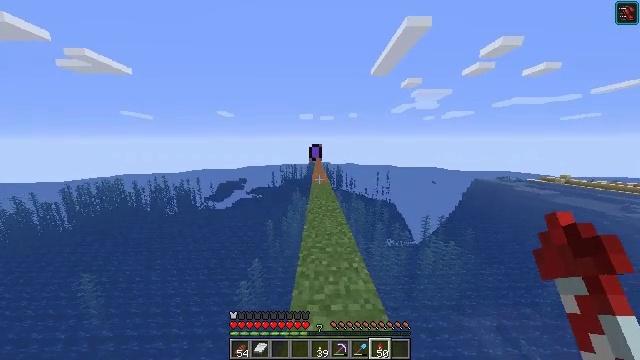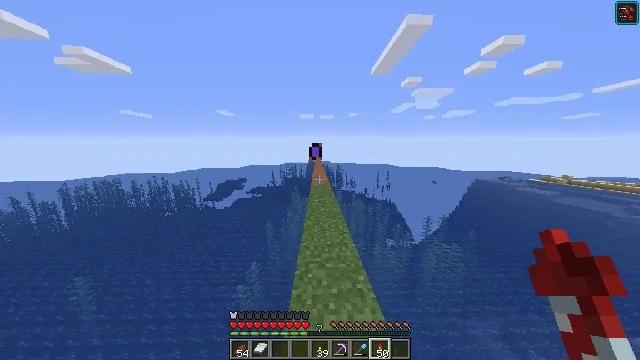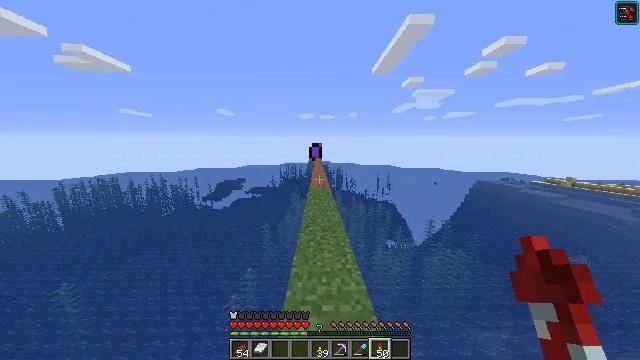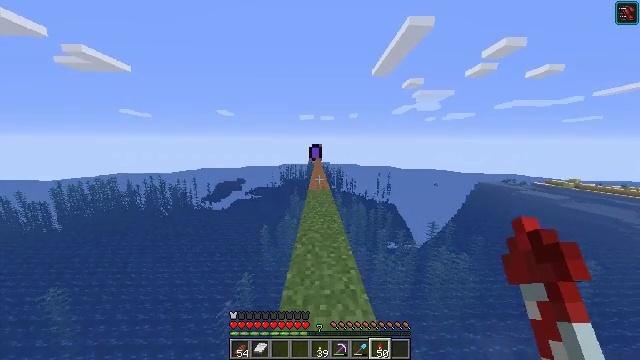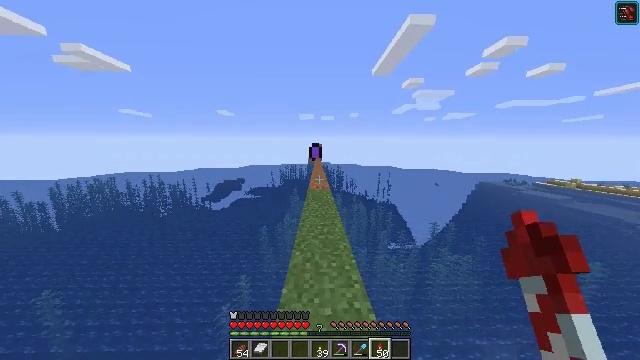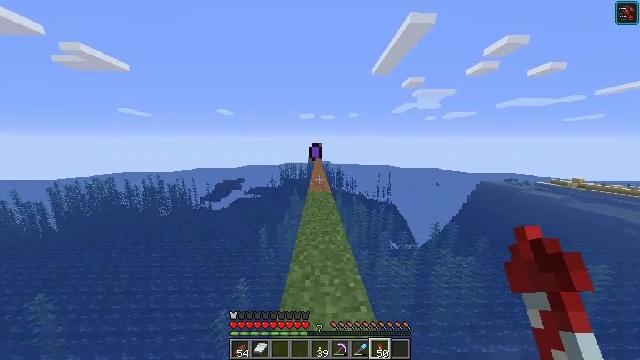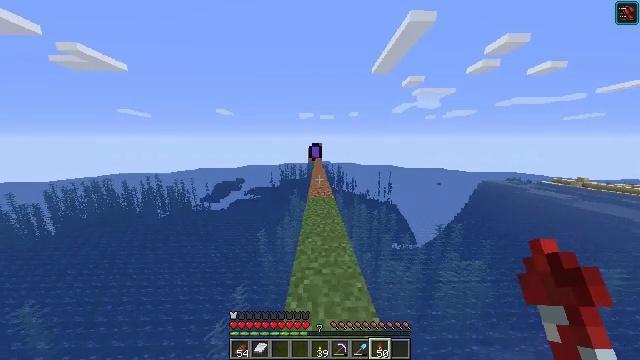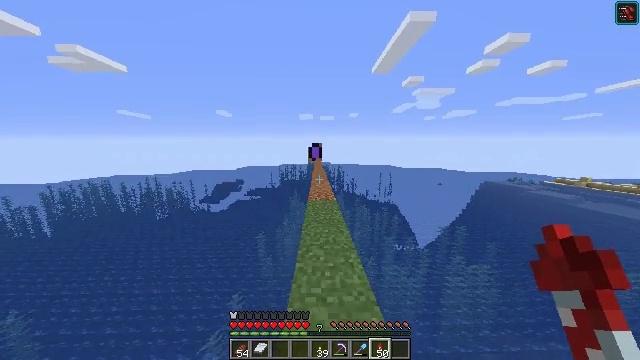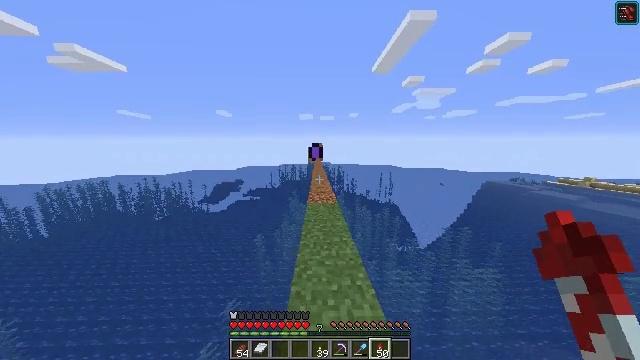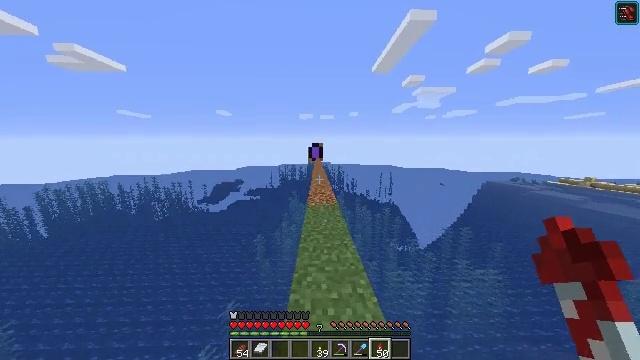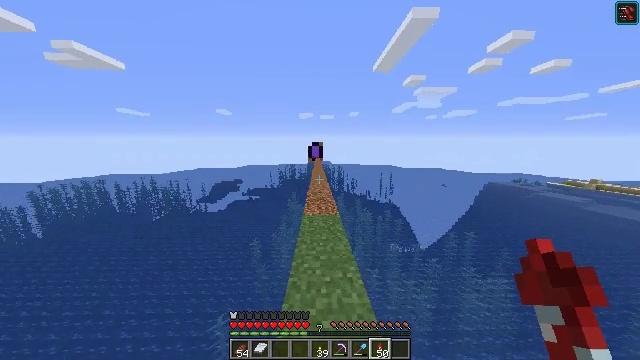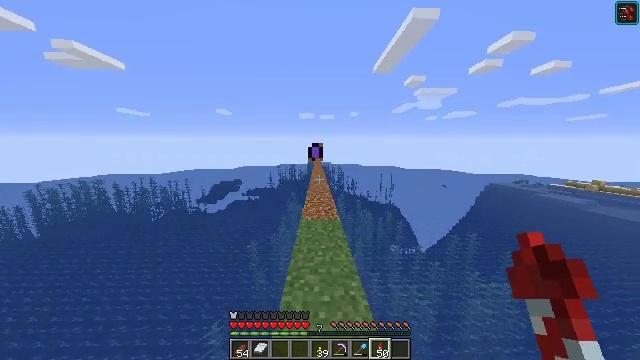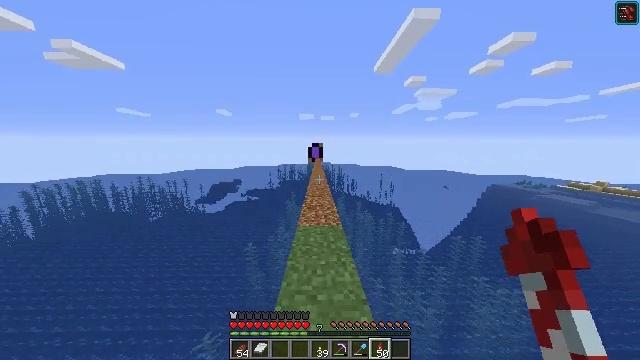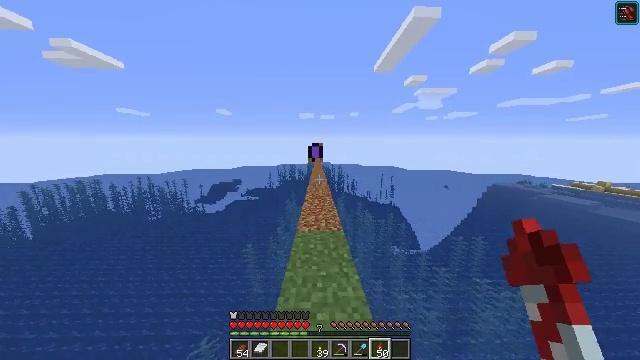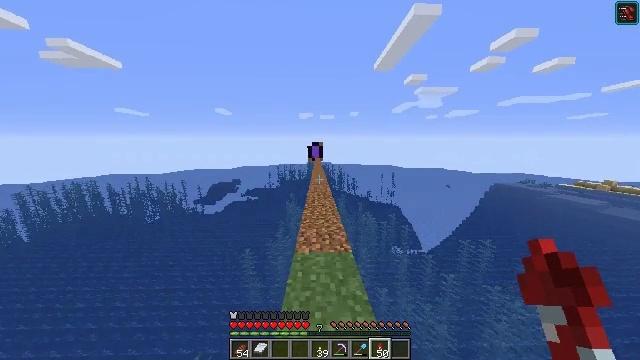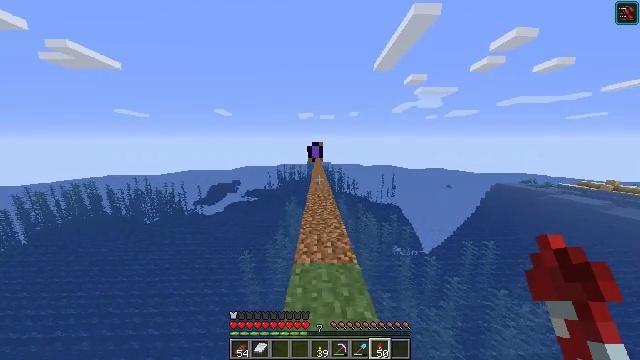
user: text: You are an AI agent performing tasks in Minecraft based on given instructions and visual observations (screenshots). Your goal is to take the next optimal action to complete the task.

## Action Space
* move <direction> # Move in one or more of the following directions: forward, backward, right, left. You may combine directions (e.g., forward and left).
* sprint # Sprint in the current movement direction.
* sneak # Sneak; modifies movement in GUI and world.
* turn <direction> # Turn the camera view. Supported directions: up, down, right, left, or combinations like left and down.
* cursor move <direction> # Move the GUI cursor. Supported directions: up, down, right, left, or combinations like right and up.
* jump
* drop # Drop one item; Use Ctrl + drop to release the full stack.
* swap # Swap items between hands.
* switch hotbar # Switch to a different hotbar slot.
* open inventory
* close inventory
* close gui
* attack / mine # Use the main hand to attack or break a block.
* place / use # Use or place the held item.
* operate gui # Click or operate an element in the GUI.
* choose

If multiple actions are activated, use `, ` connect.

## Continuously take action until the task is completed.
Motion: motion action
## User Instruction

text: Drop a firework rocket.
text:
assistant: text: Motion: move forward
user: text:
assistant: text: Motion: move forward
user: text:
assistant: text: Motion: move forward
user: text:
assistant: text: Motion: move forward
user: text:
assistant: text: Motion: move forward
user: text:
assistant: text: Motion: move forward
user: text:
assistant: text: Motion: move forward
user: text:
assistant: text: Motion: move forward
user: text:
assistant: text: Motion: move forward
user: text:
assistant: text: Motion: move forward
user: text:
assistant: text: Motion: move forward
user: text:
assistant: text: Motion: move forward
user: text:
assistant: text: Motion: move forward
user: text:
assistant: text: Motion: move forward
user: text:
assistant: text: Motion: move forward
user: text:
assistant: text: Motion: move forward
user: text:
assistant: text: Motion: move forward
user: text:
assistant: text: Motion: move forward
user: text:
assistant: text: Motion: move forward
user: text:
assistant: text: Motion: move forward
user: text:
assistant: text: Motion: move forward
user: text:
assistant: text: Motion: move forward
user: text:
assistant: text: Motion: move forward
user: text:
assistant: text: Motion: move forward
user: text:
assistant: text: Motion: move forward
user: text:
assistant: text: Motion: move forward
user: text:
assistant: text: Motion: move forward
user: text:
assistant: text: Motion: move forward
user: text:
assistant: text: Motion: move forward
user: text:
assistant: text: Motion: move forward